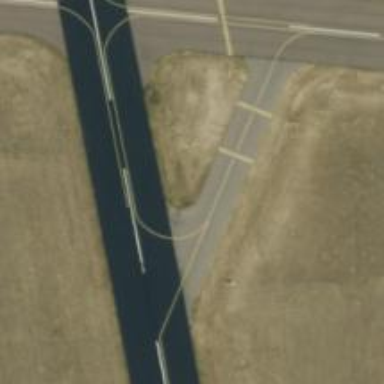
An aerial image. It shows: View of taxiway at the airport.